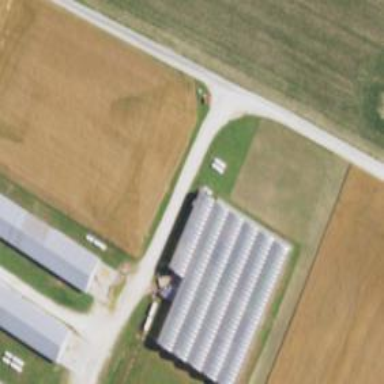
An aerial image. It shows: Greenhouse.